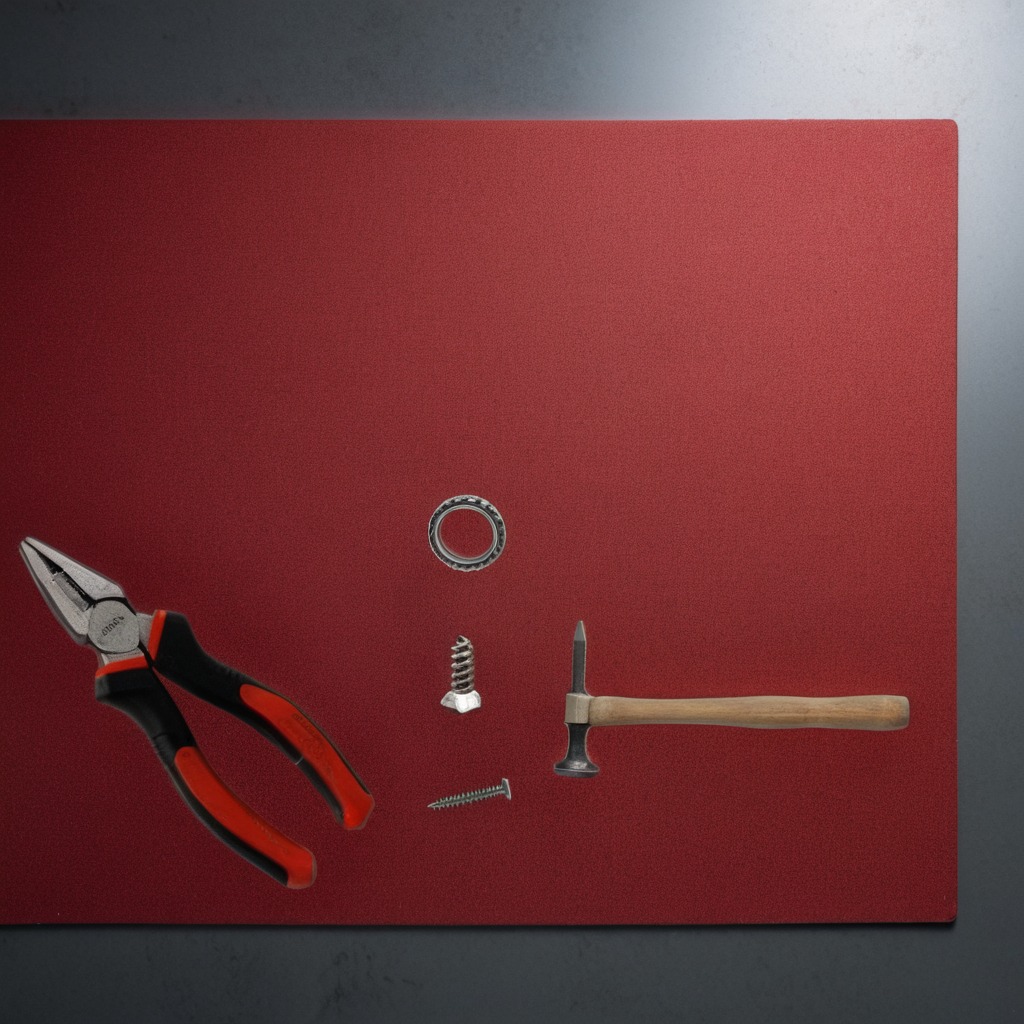
A ball bearing, a hammer, a machine screw, pliers, and a coiled metal spring are lying on the clean granite tabletop inside a workshop under bright overhead lighting crisp shadows high clarity worn but beneath the mat